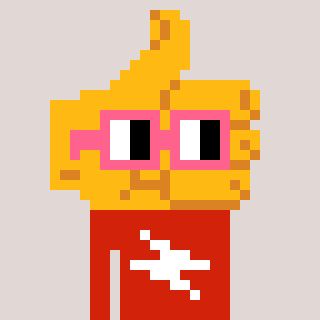
a pixel art character with square pink glasses, a thumbsup-shaped head and a red-colored body on a warm background